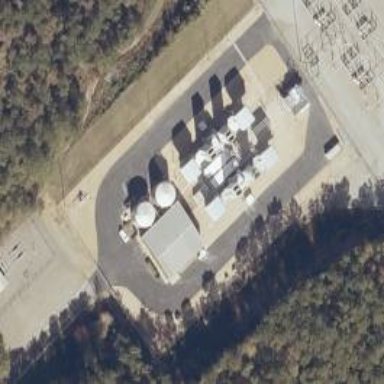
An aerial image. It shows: Gas turbine generator powered by gas.